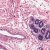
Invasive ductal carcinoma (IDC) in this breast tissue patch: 0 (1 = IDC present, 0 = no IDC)